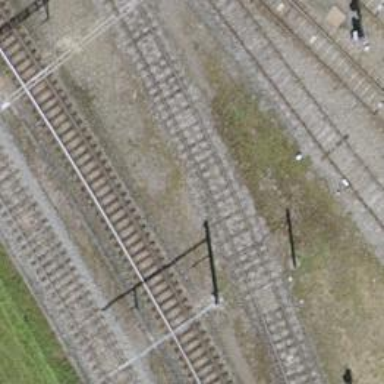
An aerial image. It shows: Rail siding with electrified tracks using contact line.